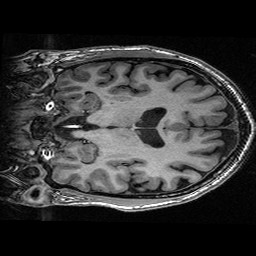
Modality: T1w
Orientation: coronal
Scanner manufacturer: ge
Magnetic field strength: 3 T
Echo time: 0.00318 s